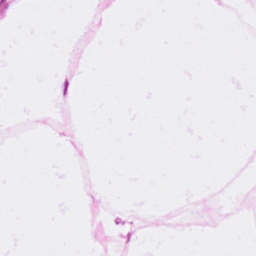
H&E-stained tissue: Breast